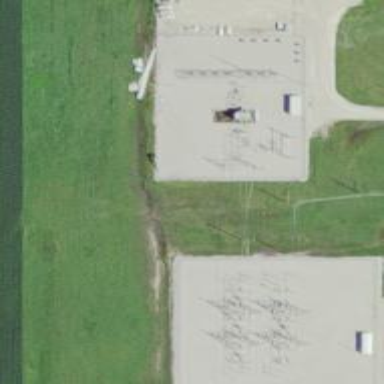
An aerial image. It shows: Power substation specializing in generation.